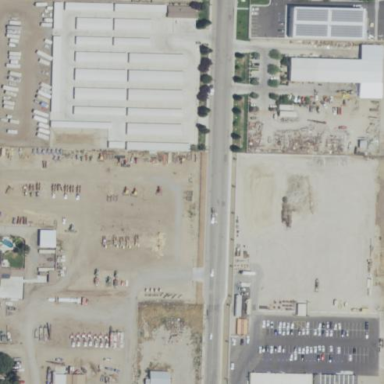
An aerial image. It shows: Industrial area.